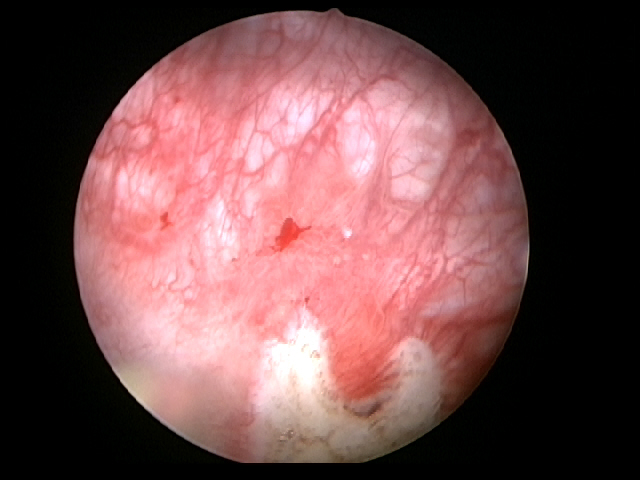
Modality: WLC
Class: Non-malignant
Subclass: CCG
Lesion: L2
Morphology: Non-papillary
Bladder cancer association: No